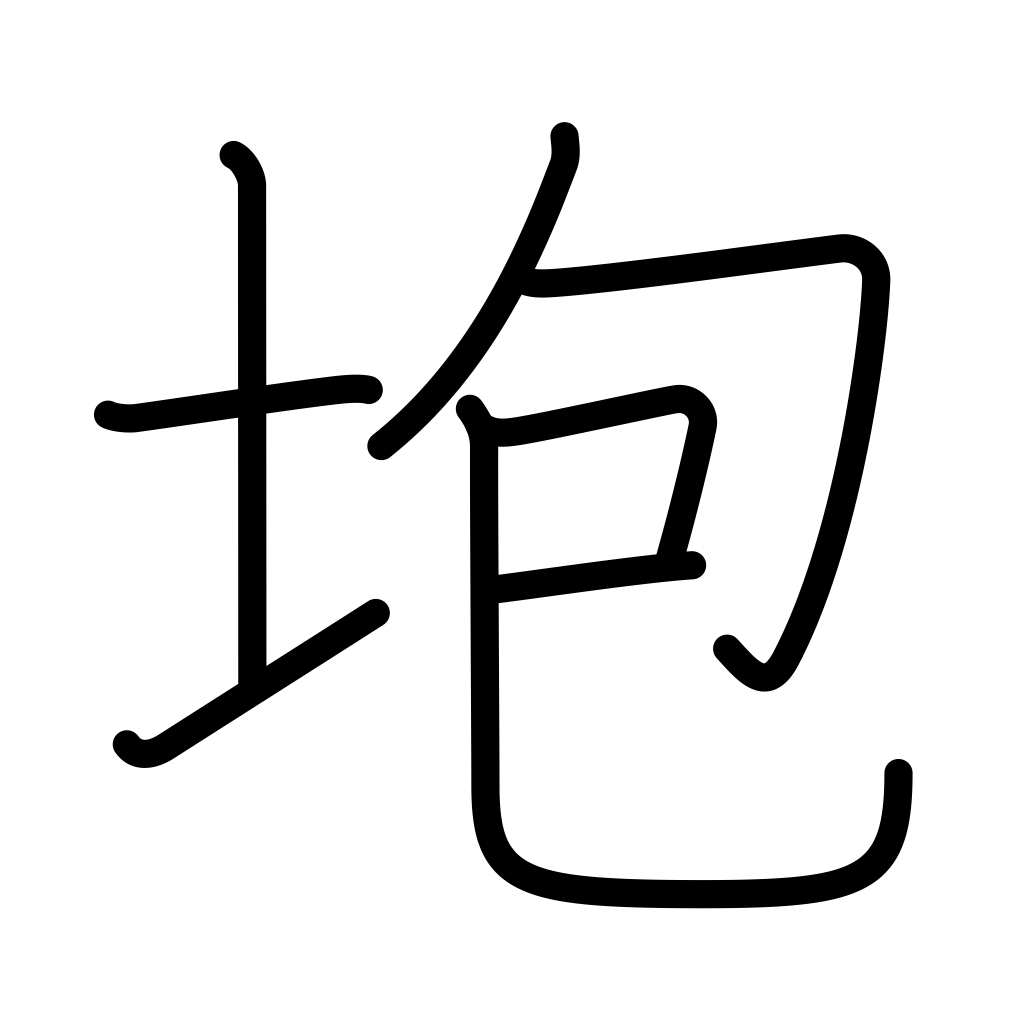
Meaning: collapse, break